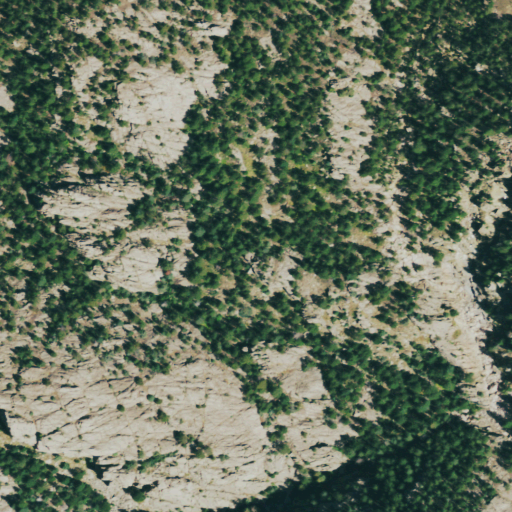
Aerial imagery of valley in Colorado named Emhaw Gulch containing evergreen forest and shrub